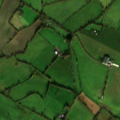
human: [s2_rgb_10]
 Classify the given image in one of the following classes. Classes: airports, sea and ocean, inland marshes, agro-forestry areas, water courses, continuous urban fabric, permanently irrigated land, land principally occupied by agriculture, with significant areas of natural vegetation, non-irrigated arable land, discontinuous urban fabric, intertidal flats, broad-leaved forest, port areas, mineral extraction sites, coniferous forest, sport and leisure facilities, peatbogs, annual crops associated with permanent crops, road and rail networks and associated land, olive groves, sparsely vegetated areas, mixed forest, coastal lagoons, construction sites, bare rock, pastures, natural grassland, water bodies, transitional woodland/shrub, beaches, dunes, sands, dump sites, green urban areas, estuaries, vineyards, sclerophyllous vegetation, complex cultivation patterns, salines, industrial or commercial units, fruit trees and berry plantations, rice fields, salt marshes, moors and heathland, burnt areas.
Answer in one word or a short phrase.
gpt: non-irrigated arable land, pastures